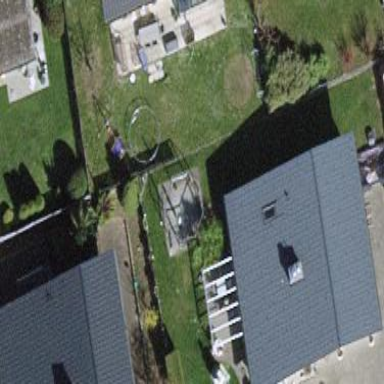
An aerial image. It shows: Simple house.